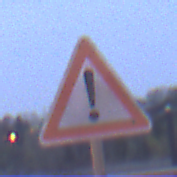
Verkehrszeichen: Gefahrenstelle
Umgebung: Outdoor, Urban
Tageszeit: Night
Wetter: PartlyCloudy
Licht: Artificial
Jahreszeit: NotSpecified
Kontrast: HighContrast